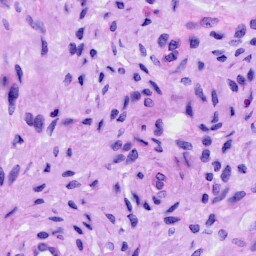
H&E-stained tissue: Cervix